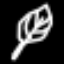
Label: leaf